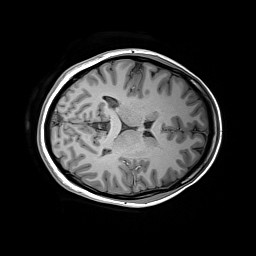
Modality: T1w
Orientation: axial
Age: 24
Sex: female
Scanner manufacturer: siemens
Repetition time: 2.2 s
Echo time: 0.00244 s